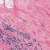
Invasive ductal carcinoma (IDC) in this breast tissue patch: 1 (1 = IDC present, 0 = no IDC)